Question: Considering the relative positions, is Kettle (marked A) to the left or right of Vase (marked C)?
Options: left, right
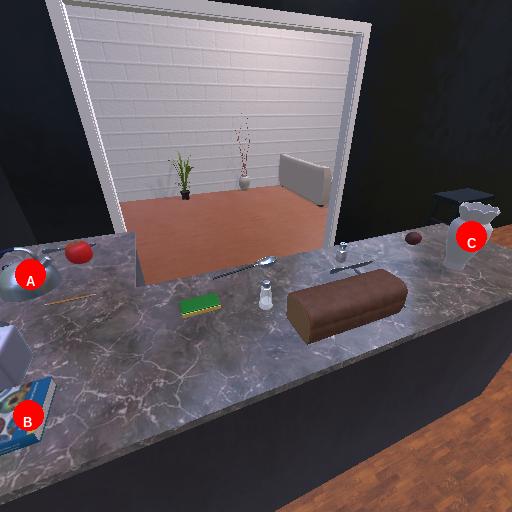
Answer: left